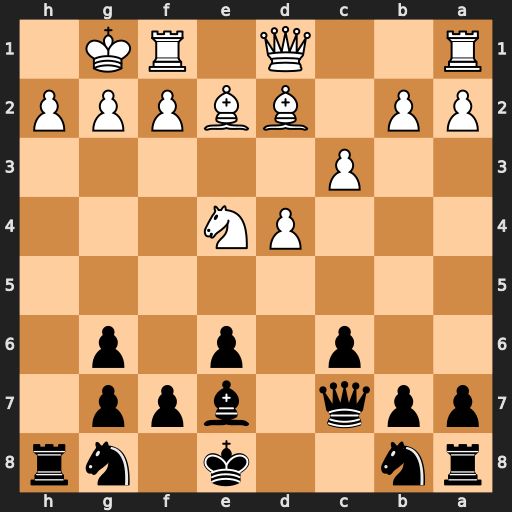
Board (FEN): rn2k1nr/ppq1bpp1/2p1p1p1/8/3PN3/2P5/PP1BBPPP/R2Q1RK1
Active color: b
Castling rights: kq
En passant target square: -
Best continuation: Qxh2#